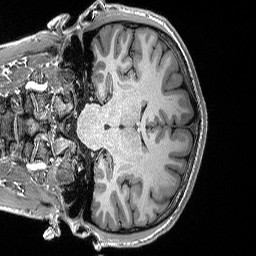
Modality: T1w
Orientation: coronal
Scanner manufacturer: siemens
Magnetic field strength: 3 T
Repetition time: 2.3 s
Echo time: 0.00298 s